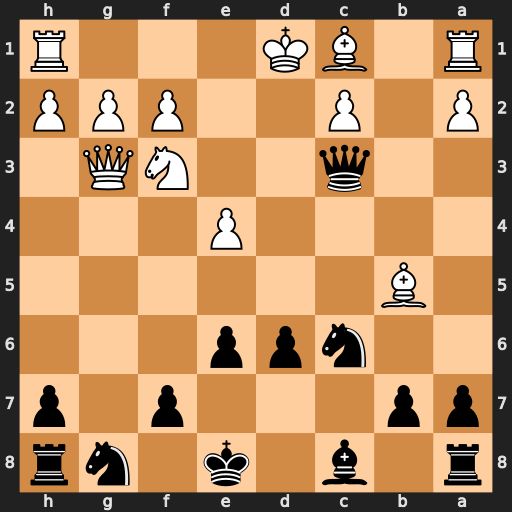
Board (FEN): r1b1k1nr/pp3p1p/2npp3/1B6/4P3/2q2NQ1/P1P2PPP/R1BK3R
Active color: b
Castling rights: kq
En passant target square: -
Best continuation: Qxa1 Bxc6+ bxc6